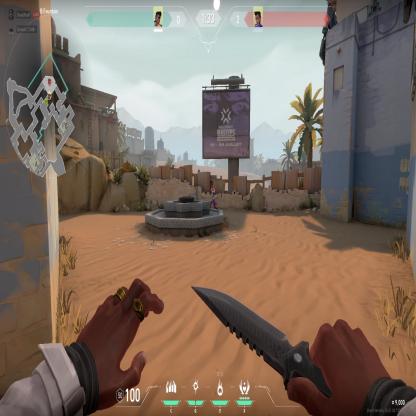
Label: enemy